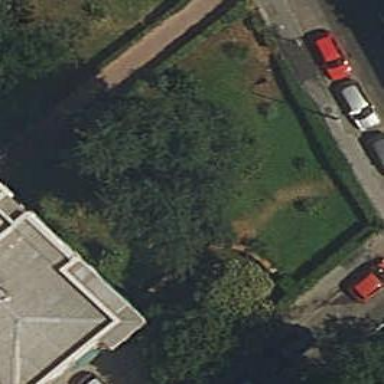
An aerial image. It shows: Garden with kerb border.